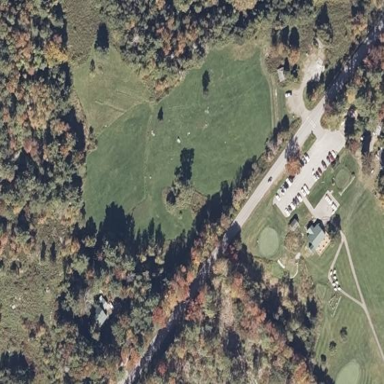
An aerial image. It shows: Grassy area designated for driving range golf.